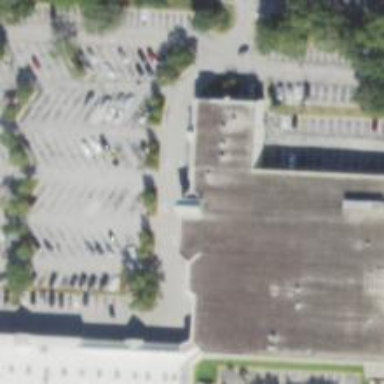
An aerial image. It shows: Supermarket.